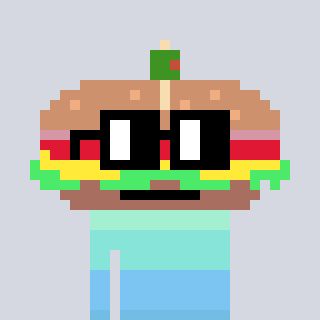
a pixel art character with square black glasses, a sandwich-shaped head and a peachy-colored body on a cool background